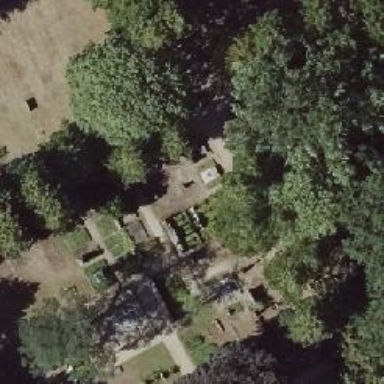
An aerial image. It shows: Historic tomb in cemetery.